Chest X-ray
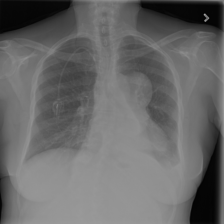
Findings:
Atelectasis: positive
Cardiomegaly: negative
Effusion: negative
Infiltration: negative
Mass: positive
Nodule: negative
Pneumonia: negative
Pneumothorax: negative
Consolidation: negative
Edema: negative
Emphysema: negative
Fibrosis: negative
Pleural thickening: negative
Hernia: negative